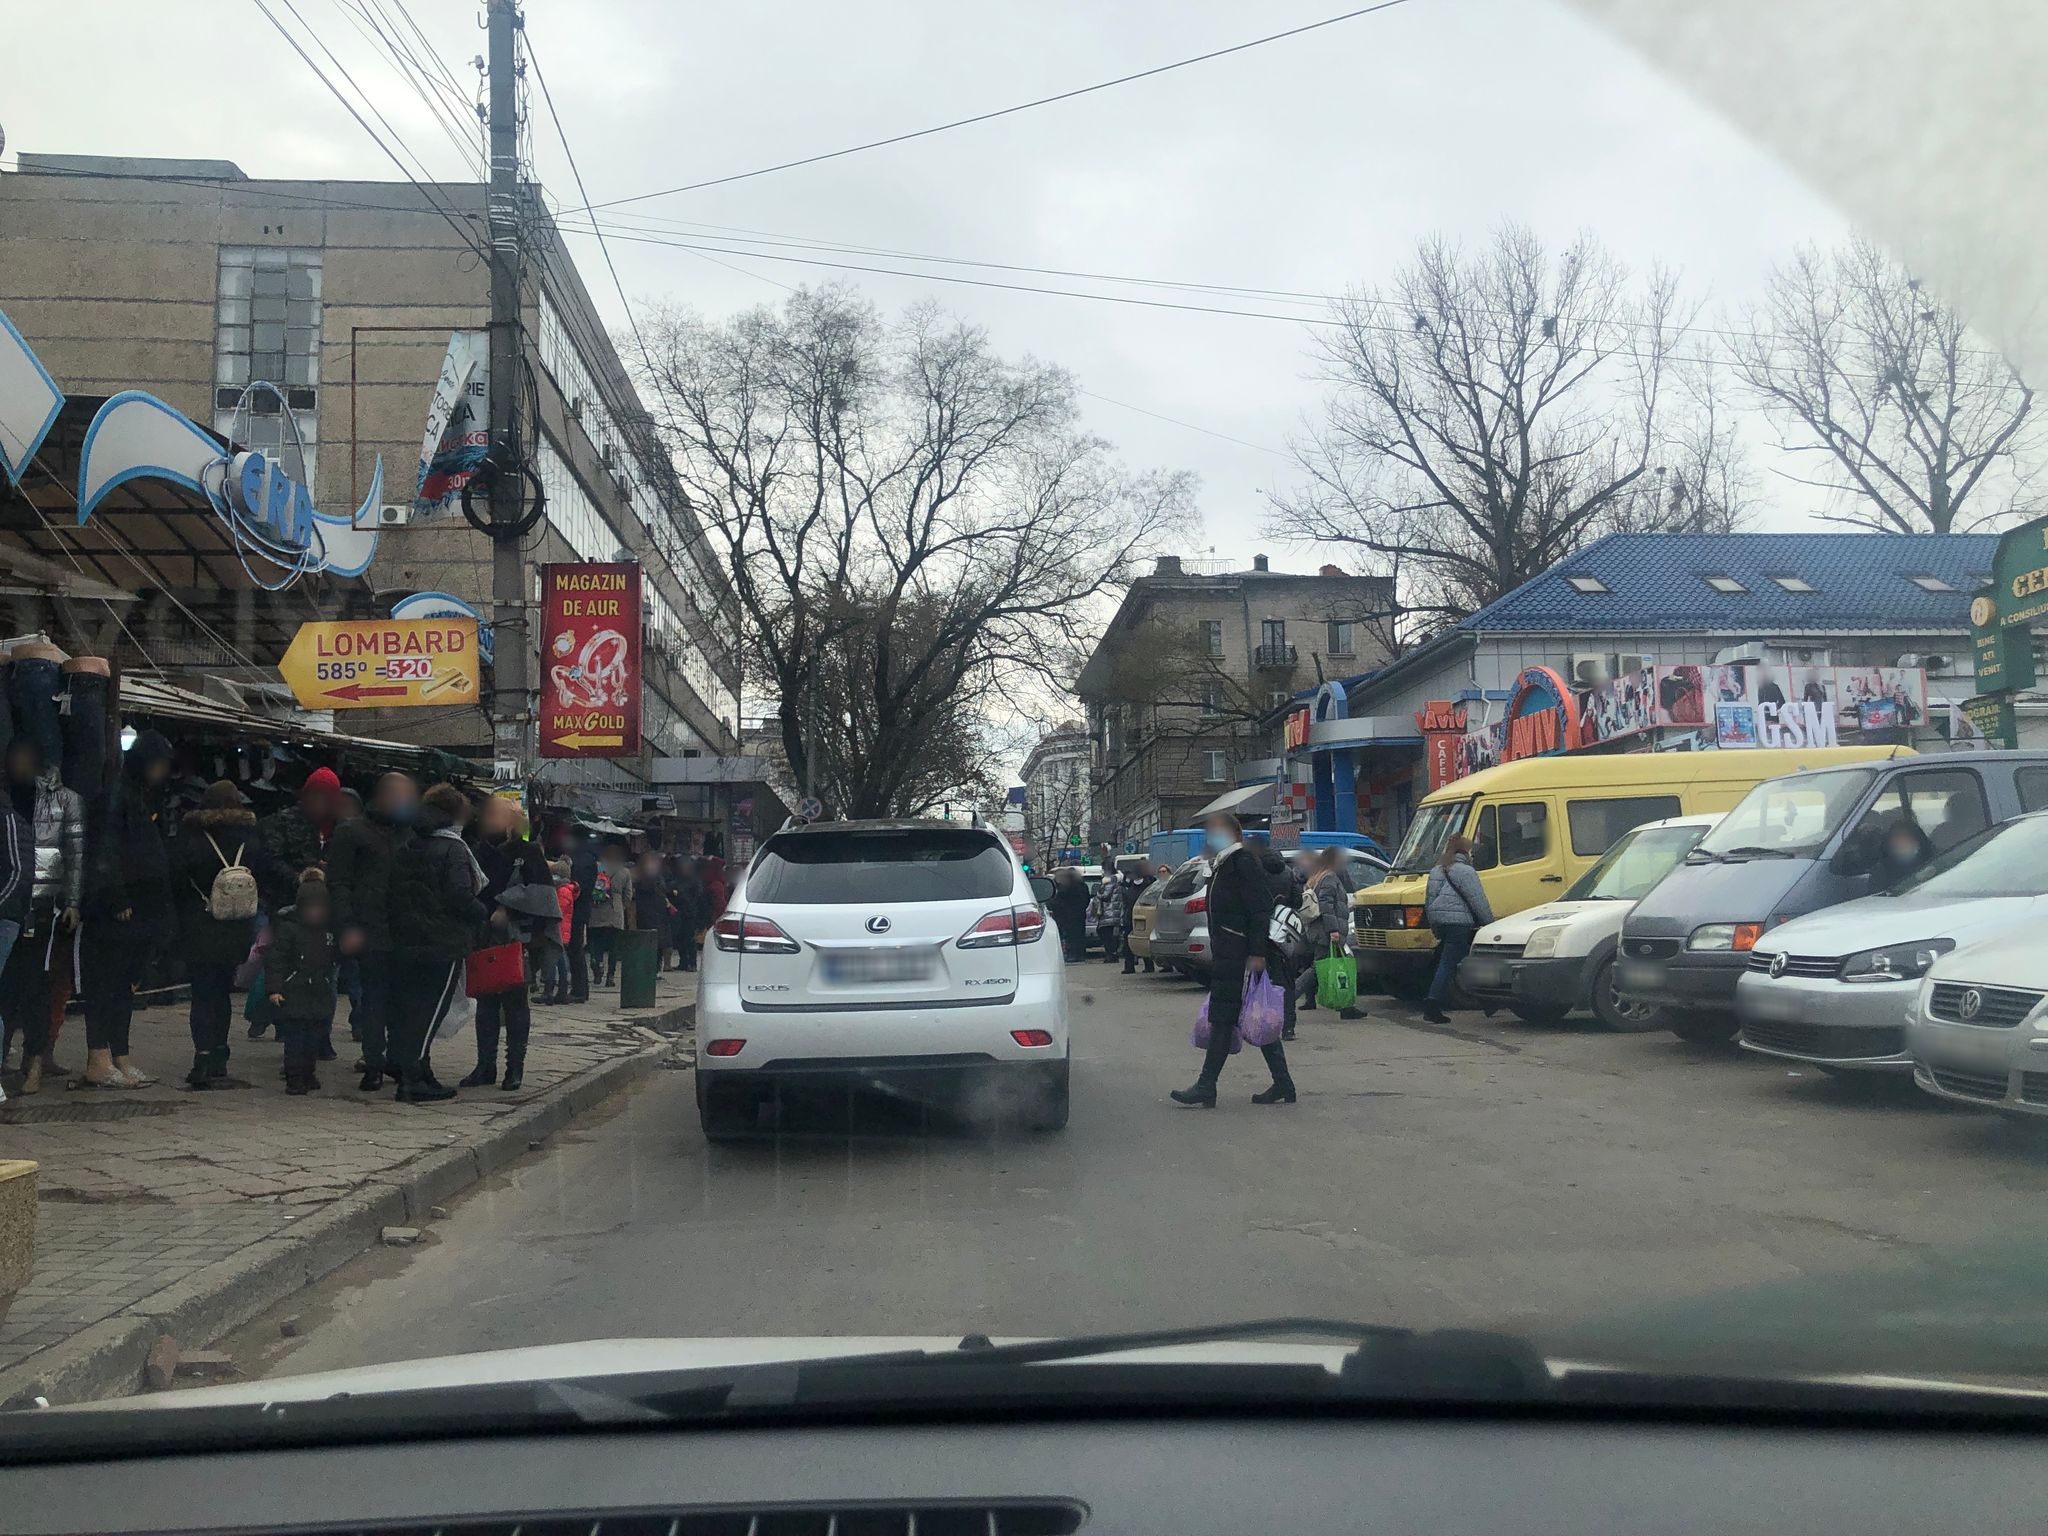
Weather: cloudy
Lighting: day
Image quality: good
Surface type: driving surface
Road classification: footway, path
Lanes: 2
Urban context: urban centre
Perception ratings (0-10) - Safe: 1.18, Lively: 4.25, Beautiful: 6, Boring: 3.56, Depressing: 3.34, Wealthy: 4.53